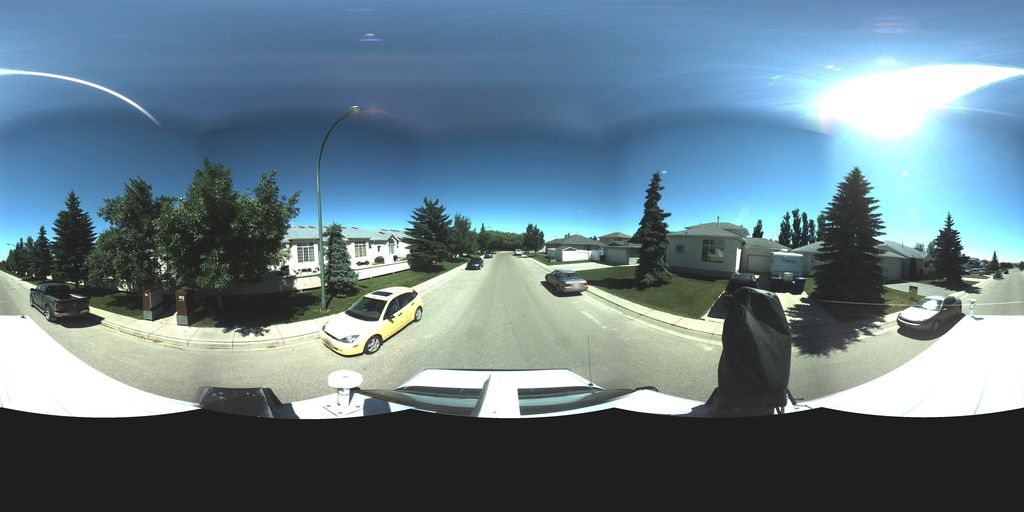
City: saskatoon